RGB frame:
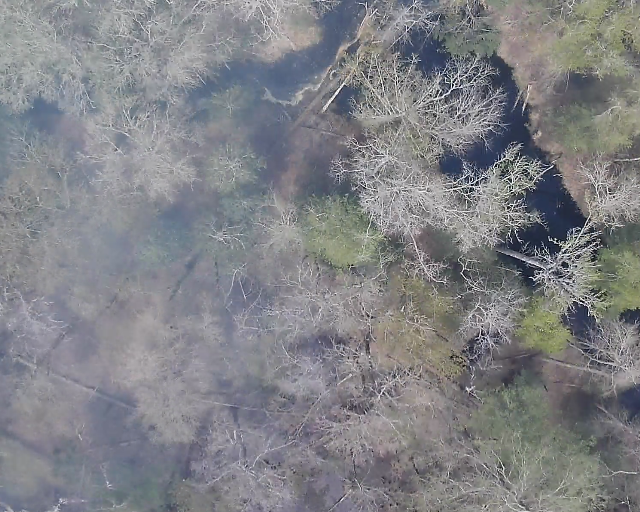
Thermal frame:
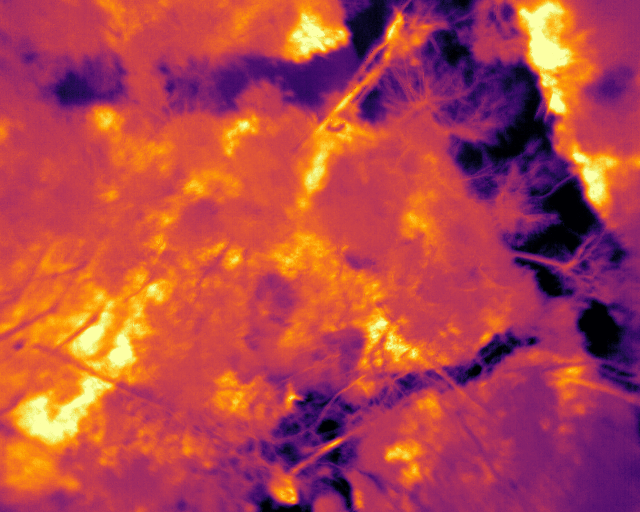
Captured: 2026-02-26 03:46:18
Pixels at or above 80 °C: 0 (fraction of frame: 0)